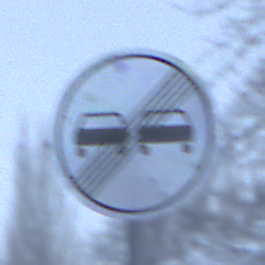
Verkehrszeichen: EndeUeberholverbot
Umgebung: Outdoor, Nature
Tageszeit: Midday
Wetter: Overcast
Licht: Natural
Jahreszeit: Winter
Kontrast: LowContrast